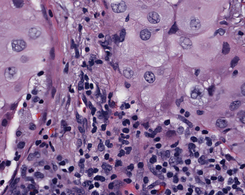
Tumor epithelial tissue: yes
Tumor-associated stroma tissue: yes
Normal tissue: no